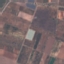
Land use / land cover class: PermanentCrop